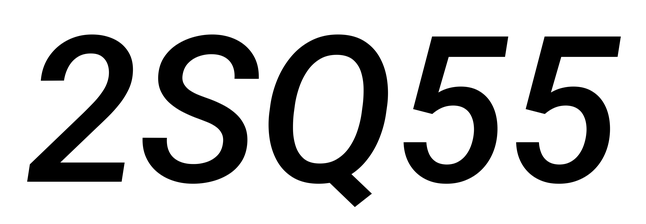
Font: Roboto-Italic_Medium_Italic